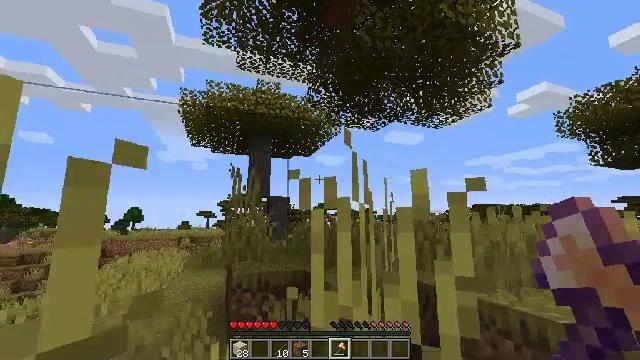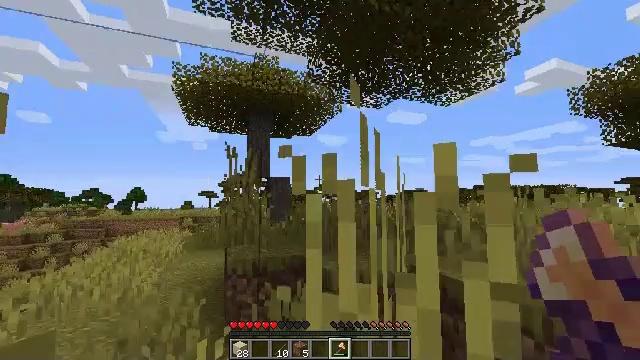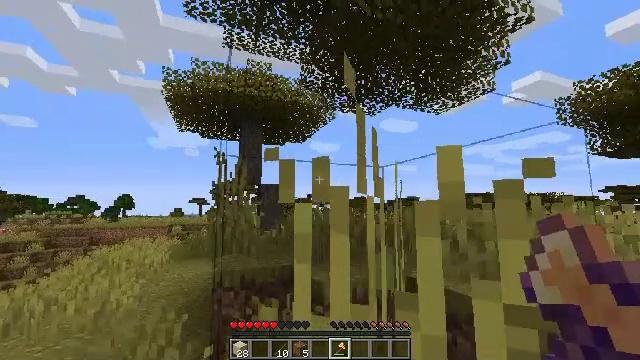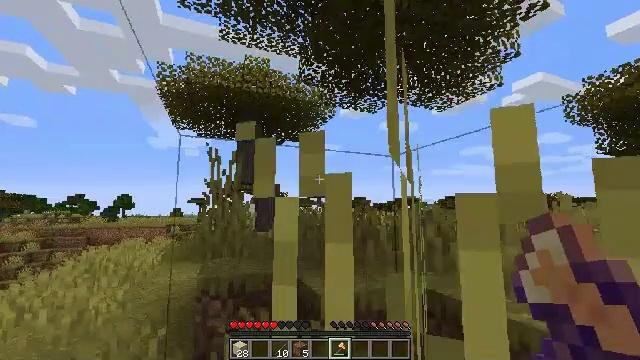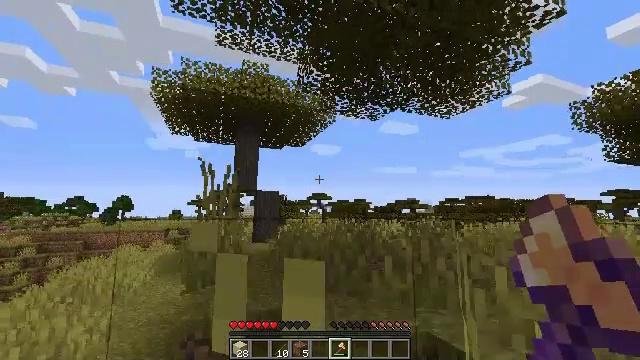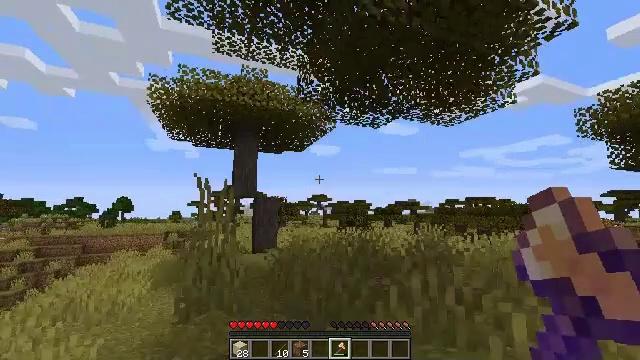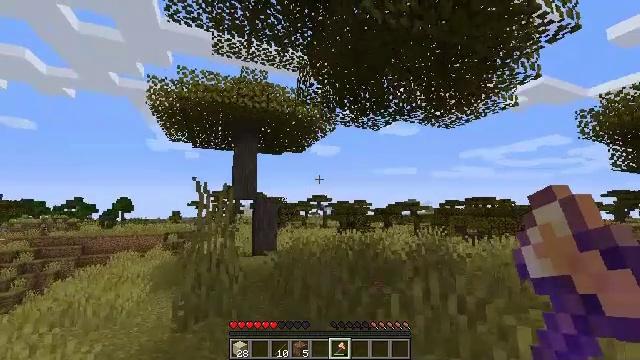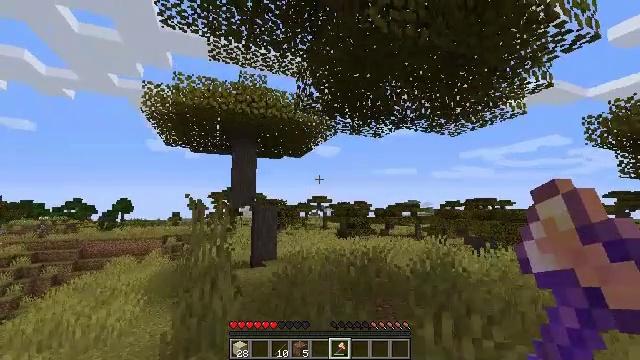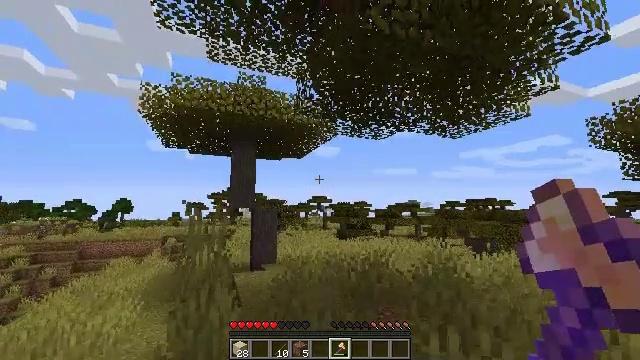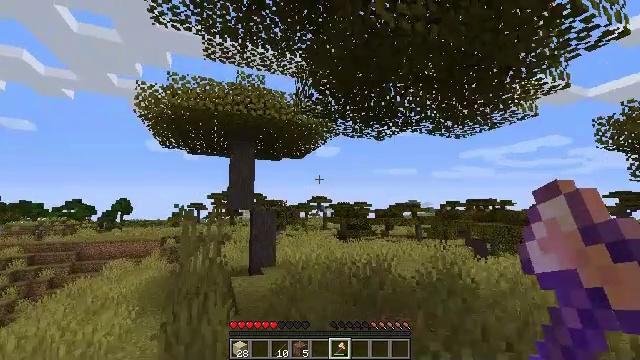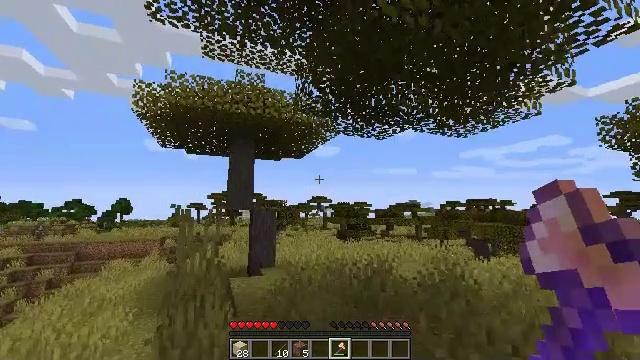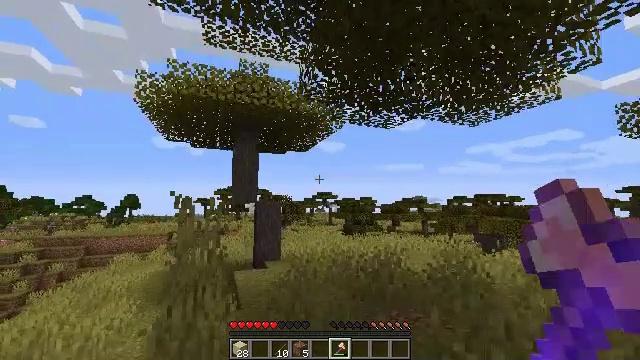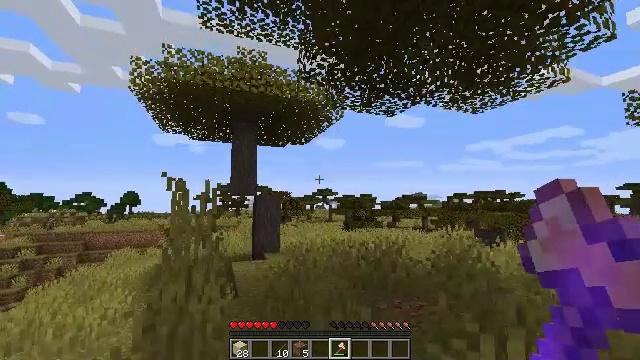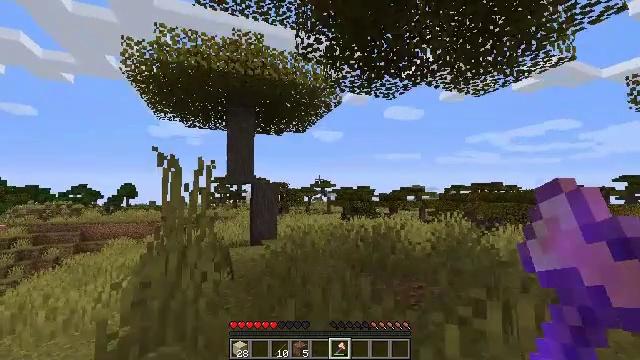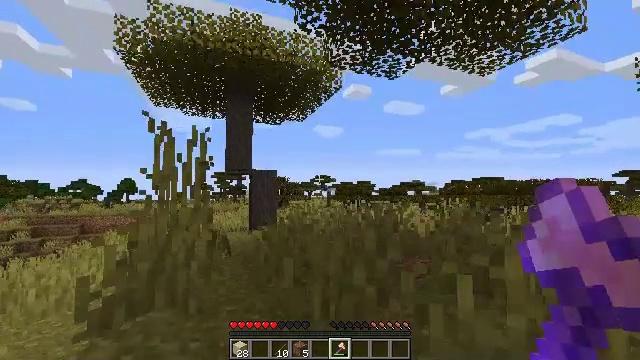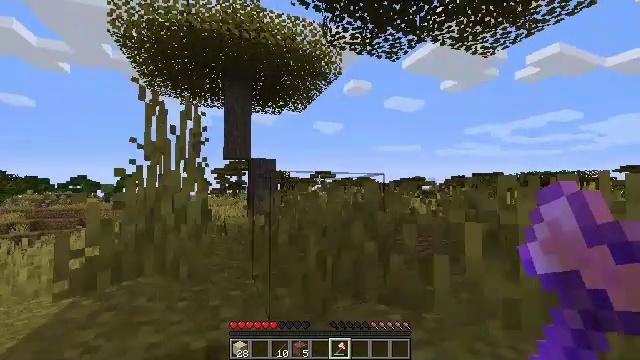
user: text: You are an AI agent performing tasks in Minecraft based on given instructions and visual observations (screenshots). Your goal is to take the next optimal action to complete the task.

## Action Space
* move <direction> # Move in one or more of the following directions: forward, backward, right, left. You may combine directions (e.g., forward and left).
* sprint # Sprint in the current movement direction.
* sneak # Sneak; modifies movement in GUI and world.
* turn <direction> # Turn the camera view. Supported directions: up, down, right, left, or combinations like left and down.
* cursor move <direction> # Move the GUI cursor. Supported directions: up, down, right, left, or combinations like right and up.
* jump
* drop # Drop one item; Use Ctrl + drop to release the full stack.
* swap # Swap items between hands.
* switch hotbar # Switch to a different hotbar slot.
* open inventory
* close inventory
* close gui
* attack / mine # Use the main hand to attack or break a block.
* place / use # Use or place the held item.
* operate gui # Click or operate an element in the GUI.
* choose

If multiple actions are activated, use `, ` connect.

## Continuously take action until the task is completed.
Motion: motion action
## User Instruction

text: Break the acacia log from the tree.
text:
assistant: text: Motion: move forward, turn down
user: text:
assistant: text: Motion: move forward, turn right and up
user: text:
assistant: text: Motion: move forward
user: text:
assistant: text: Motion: move forward, jump
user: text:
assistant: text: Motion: move forward, jump
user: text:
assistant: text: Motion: move forward, jump
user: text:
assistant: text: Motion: move forward, jump
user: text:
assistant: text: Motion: move forward
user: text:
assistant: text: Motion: move forward
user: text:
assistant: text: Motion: move forward
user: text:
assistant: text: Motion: move forward, turn left
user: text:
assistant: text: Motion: move forward
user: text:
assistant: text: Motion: move forward, turn down
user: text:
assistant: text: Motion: move forward
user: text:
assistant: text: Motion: move forward
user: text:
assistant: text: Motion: move forward, jump
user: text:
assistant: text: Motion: move forward, jump
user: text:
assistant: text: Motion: move forward, jump
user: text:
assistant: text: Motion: move forward, jump
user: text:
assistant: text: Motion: move forward, jump
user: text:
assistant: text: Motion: move forward
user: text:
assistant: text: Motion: move forward
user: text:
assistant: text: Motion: move forward, turn left
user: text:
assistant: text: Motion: move forward, turn left and down
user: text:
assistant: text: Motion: turn left and down
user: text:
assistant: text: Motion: no_op
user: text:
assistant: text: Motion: no_op
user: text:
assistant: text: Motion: no_op
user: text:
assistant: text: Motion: move forward
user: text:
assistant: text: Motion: move forward